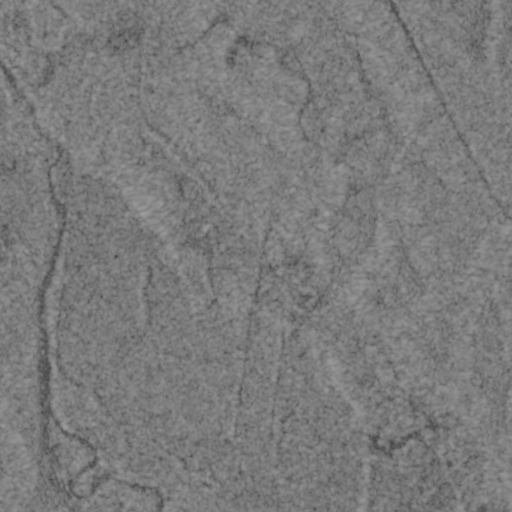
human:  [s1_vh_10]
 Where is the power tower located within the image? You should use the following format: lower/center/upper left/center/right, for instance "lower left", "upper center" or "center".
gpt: The power tower is located in the upper right of the image.
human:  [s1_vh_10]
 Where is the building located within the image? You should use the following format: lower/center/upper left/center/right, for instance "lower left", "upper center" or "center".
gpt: There is no building in the image.

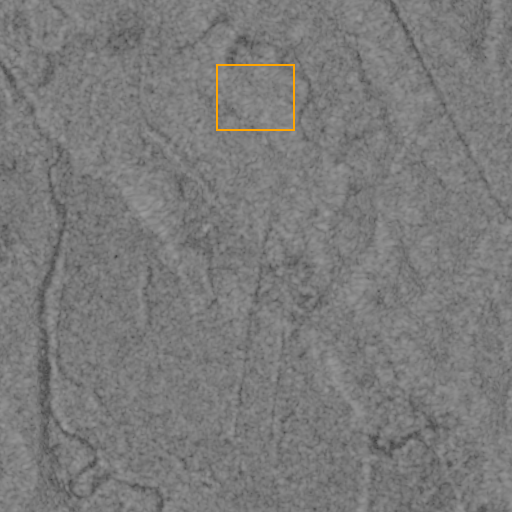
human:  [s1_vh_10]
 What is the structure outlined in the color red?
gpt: There is no red outline.
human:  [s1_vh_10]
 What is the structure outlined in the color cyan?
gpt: There is no structure outlined in cyan.